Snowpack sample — Buffalo Mountain, Silverthorne, Colorado, USA (2/22/26, 2:02 PM MST)
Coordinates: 39.622, -106.113
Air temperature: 33 °F
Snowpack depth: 63 cm
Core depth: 20 cm
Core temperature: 24.8 °F
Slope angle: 11°, slope face: 116°
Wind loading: low
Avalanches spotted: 0
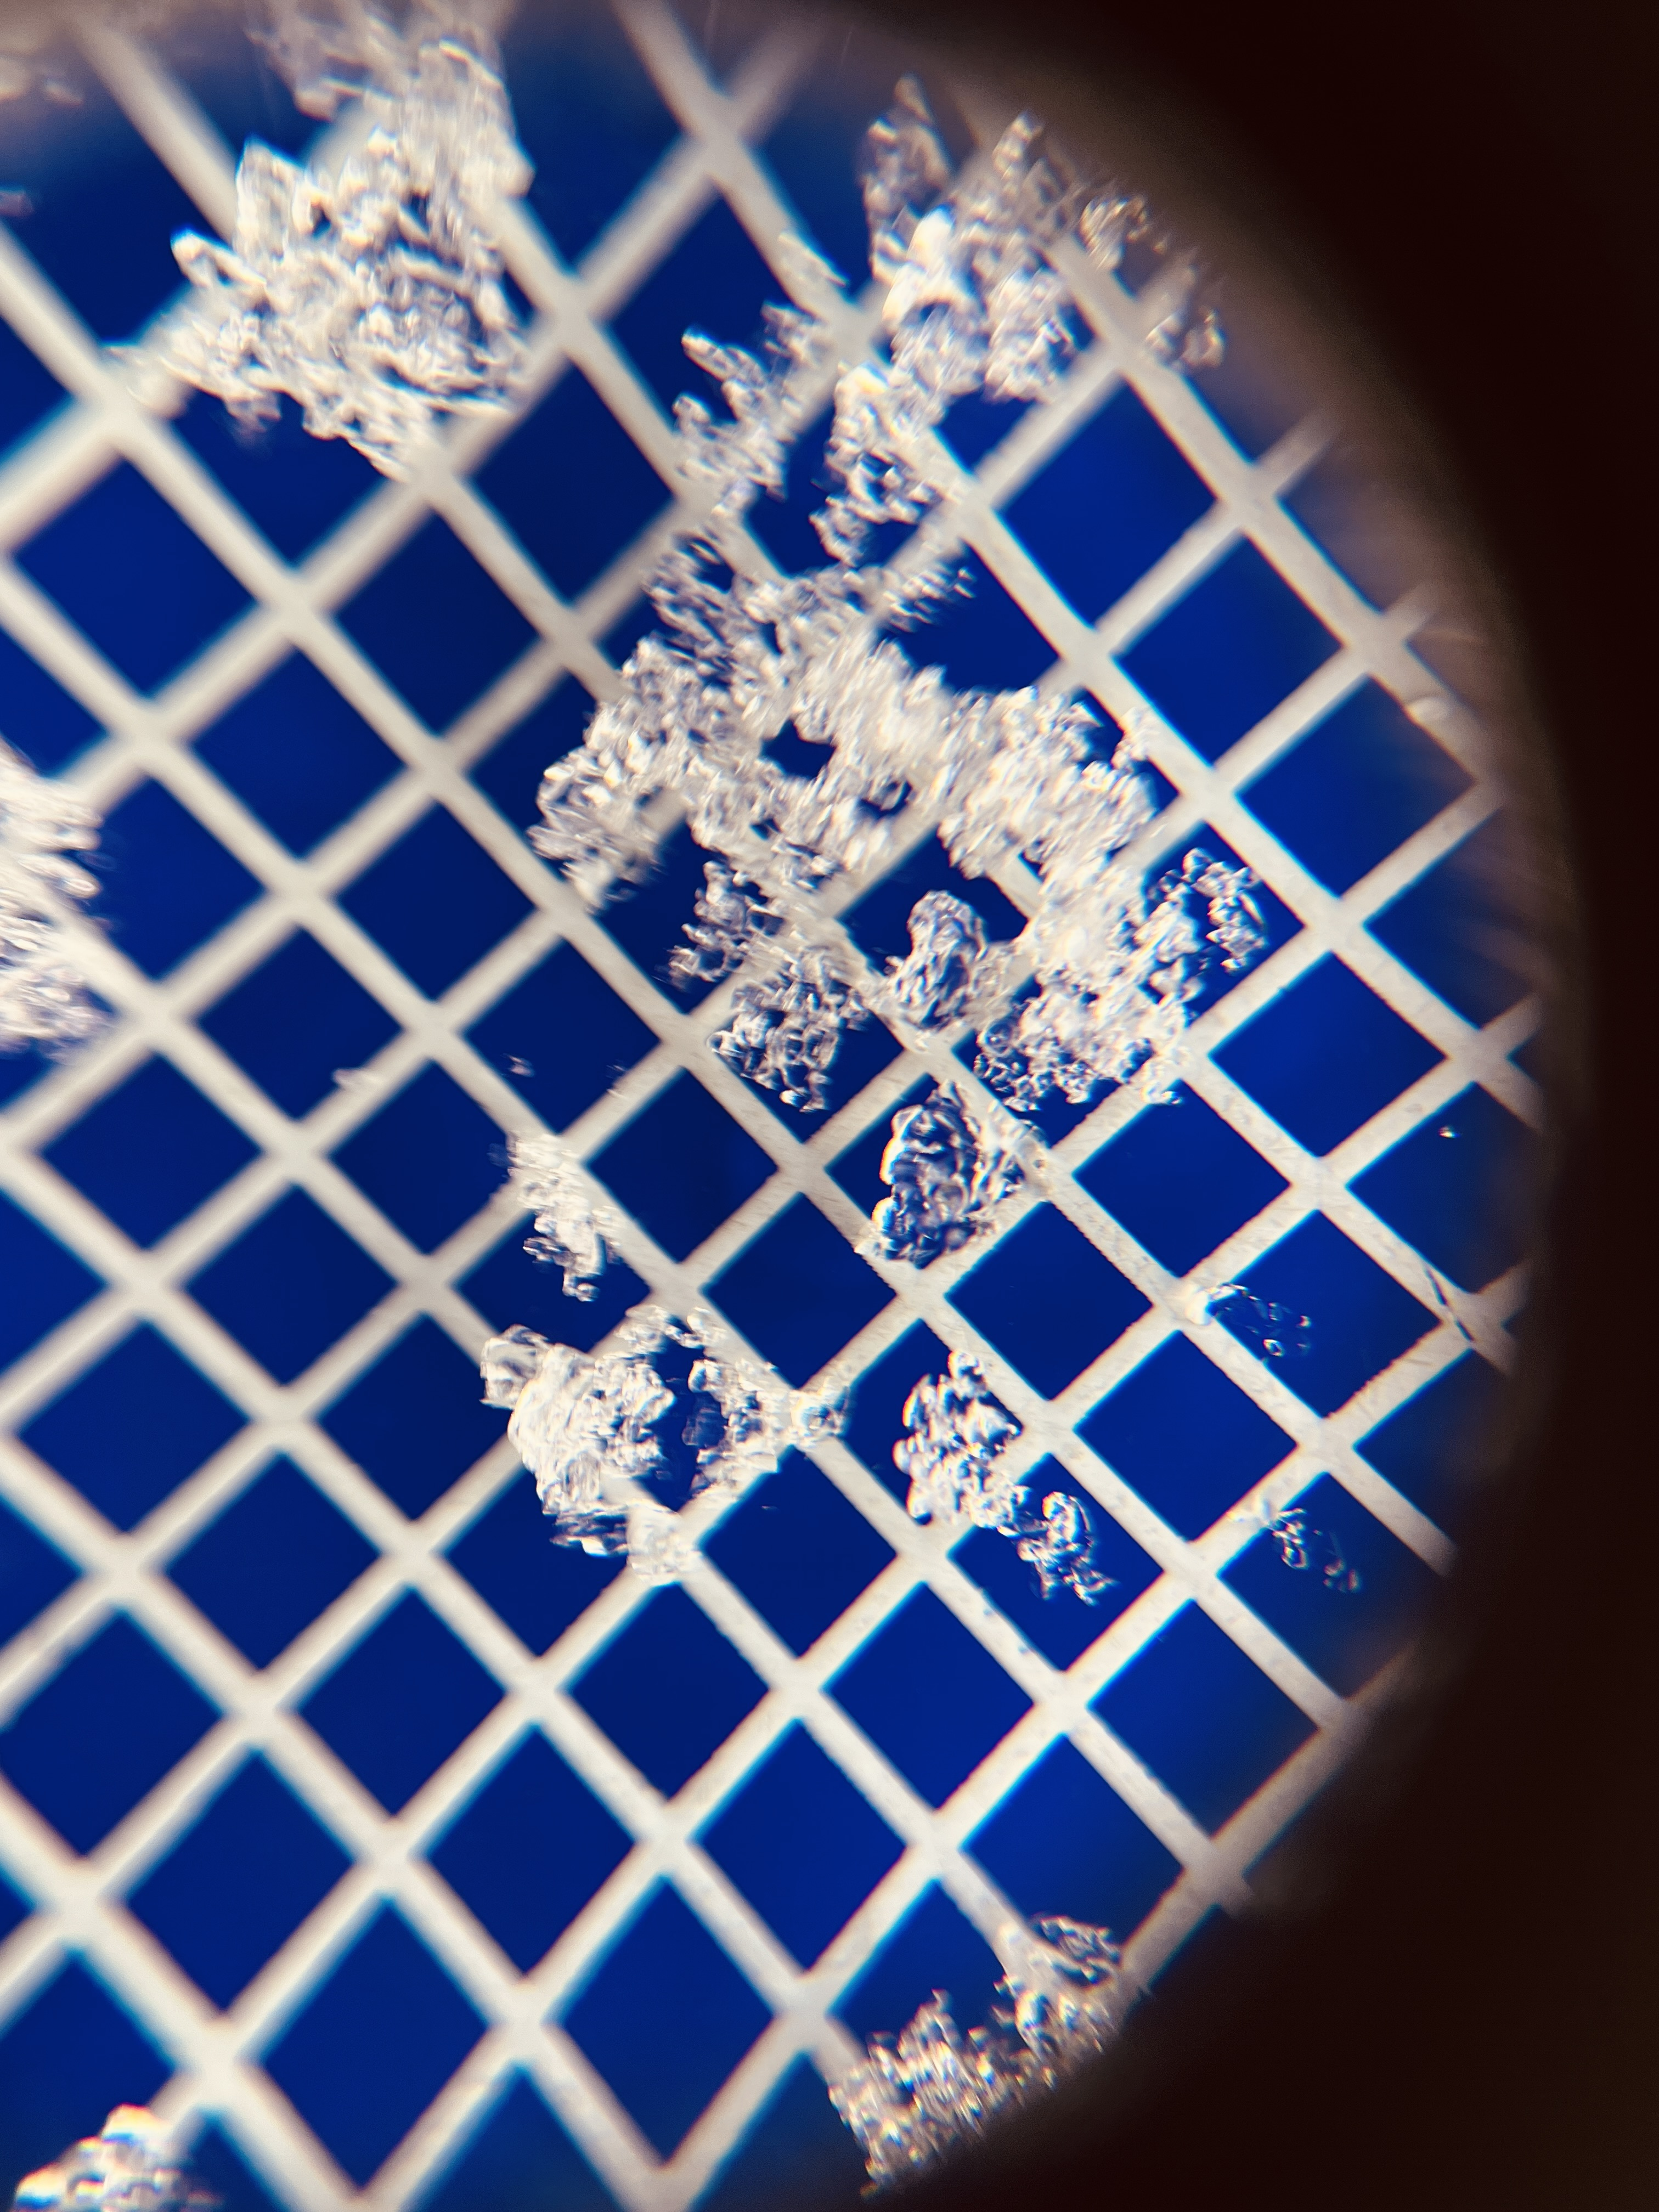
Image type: magnified_profile
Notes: In a firebreak similar to site 1, minimal wind loading with no spotted avalanches (not many faces in view though)